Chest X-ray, PA view. Patient: 64 years old, sex M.
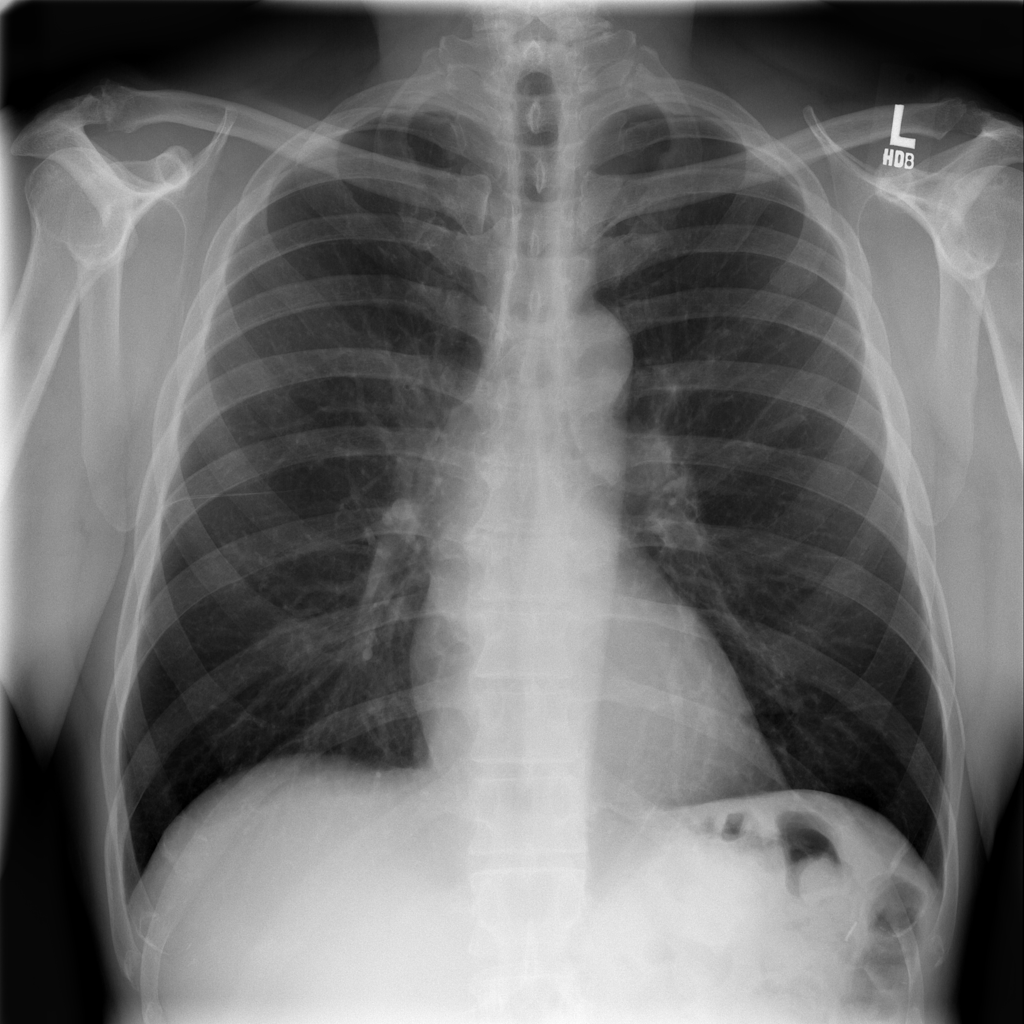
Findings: Pleural_Thickening